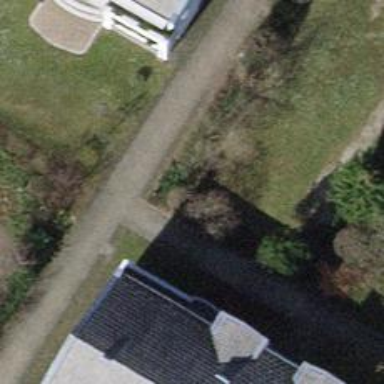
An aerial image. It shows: Set of steps made of paving stones.